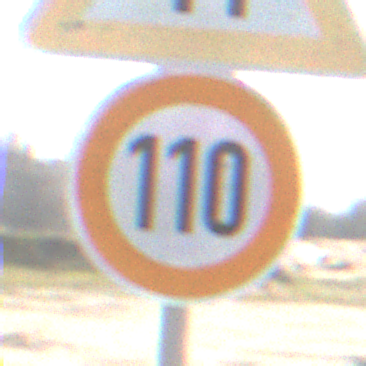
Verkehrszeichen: Geschwindigkeit110
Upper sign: EinseitigVerengteFahrbahnRechts
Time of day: Midday
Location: Outdoor (Suburban)
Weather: PartlyCloudy
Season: NotSpecified
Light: Natural